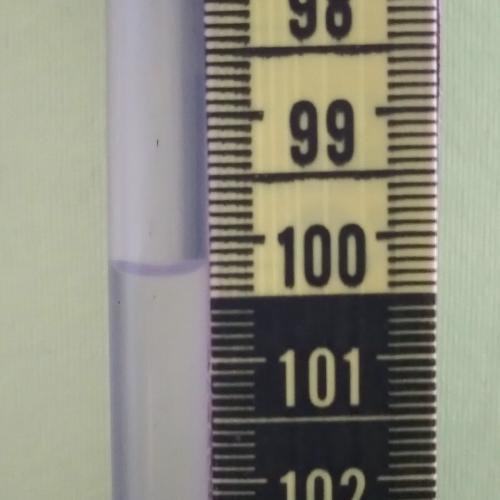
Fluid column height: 100.3 cm